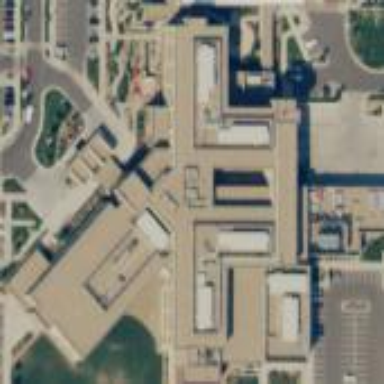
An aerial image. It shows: Hospital building.